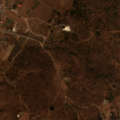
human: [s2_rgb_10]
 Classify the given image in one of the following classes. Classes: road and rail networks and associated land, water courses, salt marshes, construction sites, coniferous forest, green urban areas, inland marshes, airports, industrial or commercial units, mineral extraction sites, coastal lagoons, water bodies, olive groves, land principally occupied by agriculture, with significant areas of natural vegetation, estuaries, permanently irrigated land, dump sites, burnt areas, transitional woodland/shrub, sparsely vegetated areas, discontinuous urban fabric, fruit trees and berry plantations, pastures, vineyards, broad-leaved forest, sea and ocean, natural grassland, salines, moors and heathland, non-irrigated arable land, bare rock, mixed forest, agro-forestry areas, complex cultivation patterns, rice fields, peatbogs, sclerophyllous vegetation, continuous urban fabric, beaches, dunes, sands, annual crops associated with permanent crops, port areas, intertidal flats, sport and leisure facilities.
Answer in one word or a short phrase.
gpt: discontinuous urban fabric, non-irrigated arable land, pastures, agro-forestry areas, broad-leaved forest